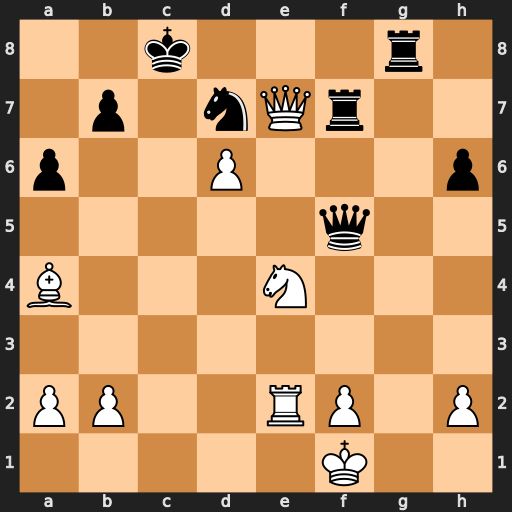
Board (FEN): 2k3r1/1p1nQr2/p2P3p/5q2/B3N3/8/PP2RP1P/5K2
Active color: w
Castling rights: -
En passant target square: -
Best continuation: Bxd7+ Qxd7 Rc2+ Kb8 Qxd7